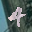
Label: 4